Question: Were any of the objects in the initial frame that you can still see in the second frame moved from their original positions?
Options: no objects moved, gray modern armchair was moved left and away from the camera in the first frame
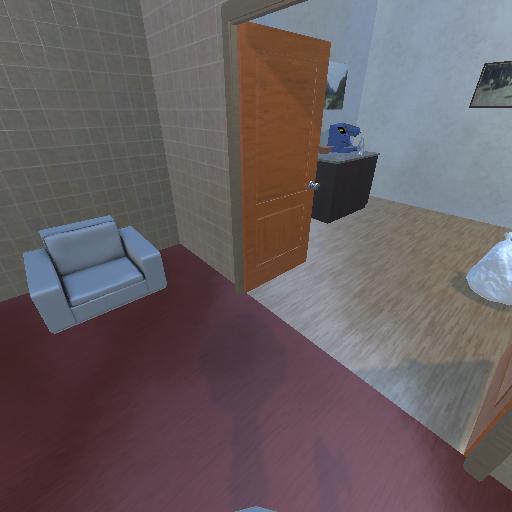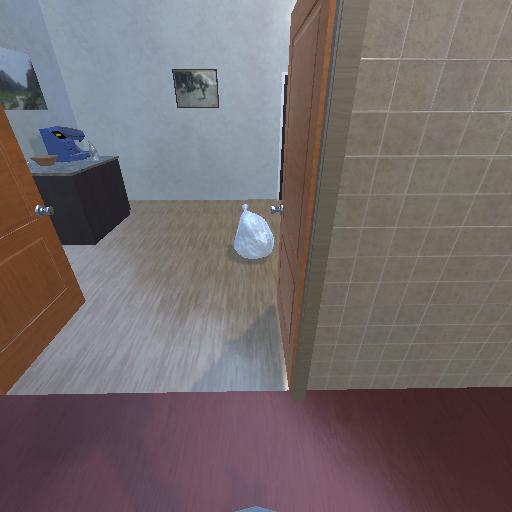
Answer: no objects moved